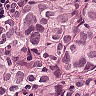
Metastatic tissue present: yes